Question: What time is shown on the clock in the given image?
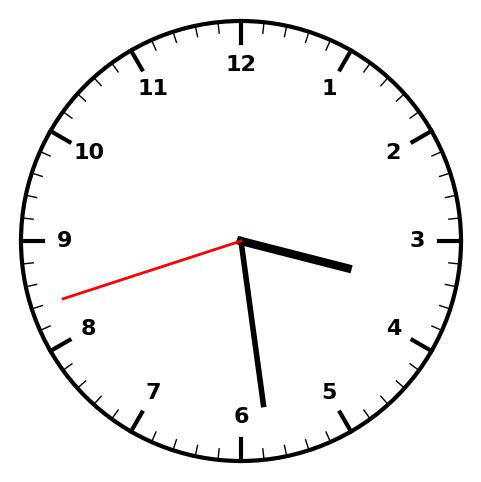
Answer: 03:28:42